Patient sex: F
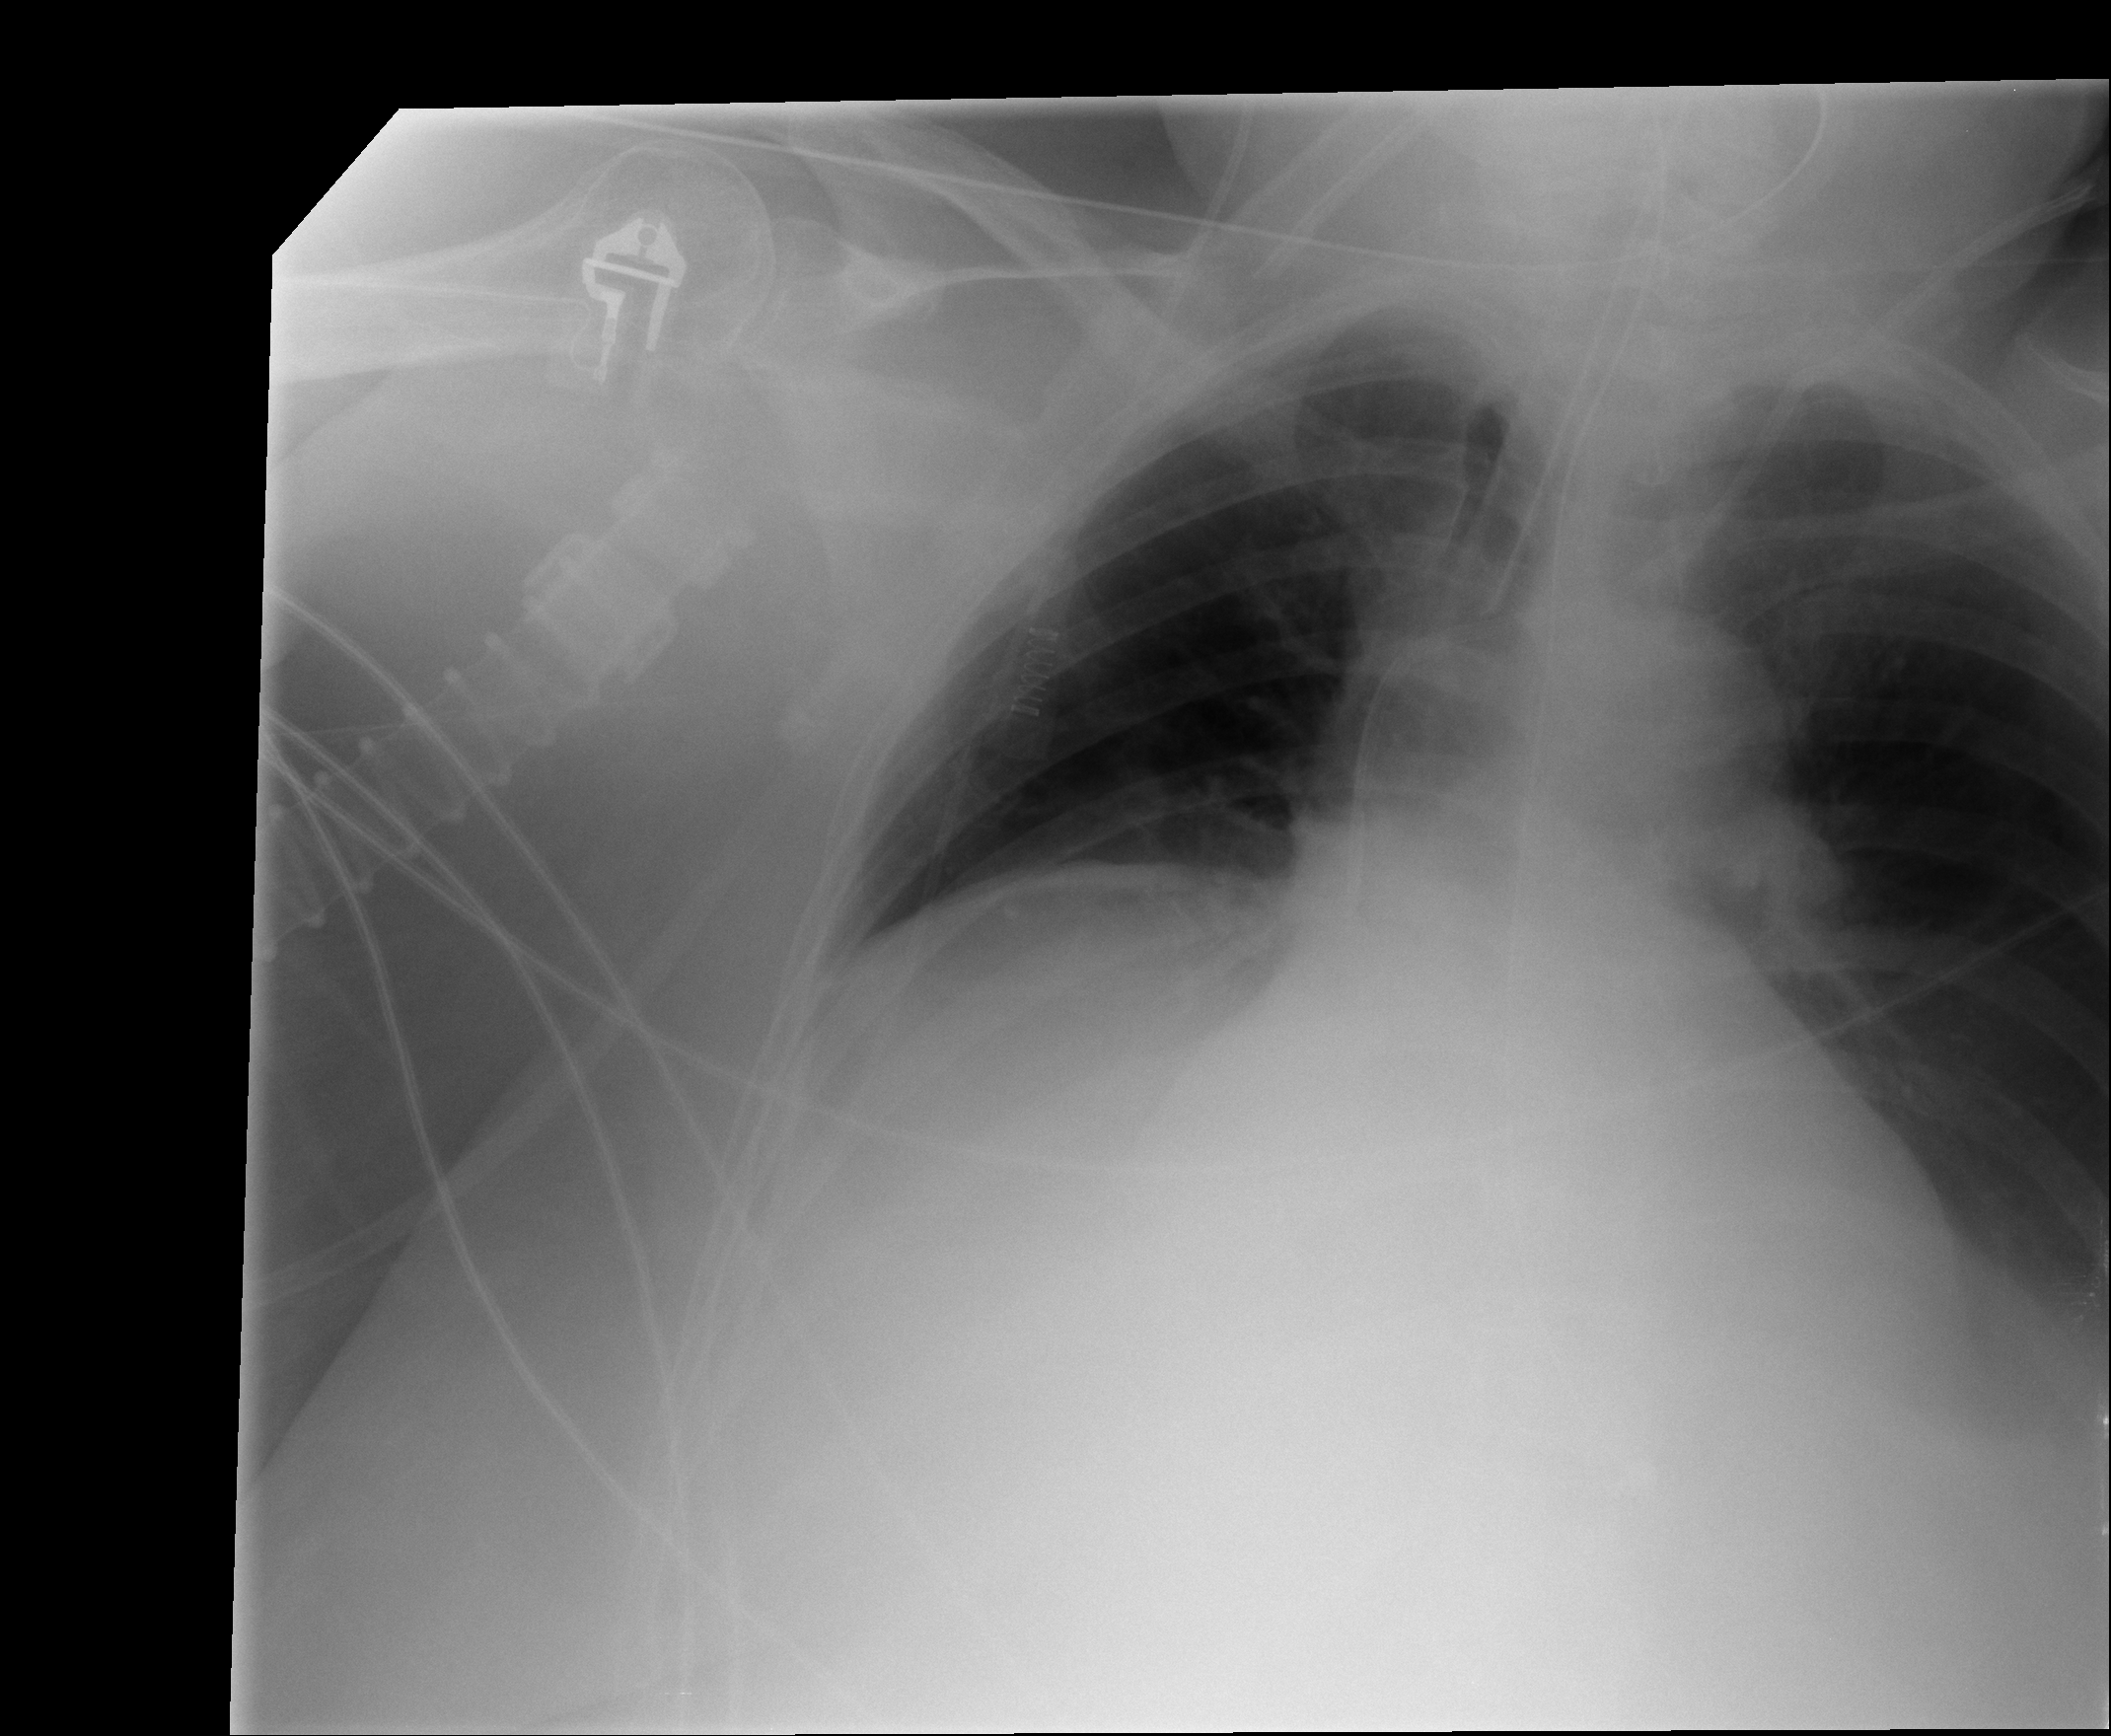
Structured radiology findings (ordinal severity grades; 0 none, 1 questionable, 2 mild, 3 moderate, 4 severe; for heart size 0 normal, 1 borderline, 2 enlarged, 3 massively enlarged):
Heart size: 2
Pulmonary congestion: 0
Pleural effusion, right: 2
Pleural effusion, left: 2
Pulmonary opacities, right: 0
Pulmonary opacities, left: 0
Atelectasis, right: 2
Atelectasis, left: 2